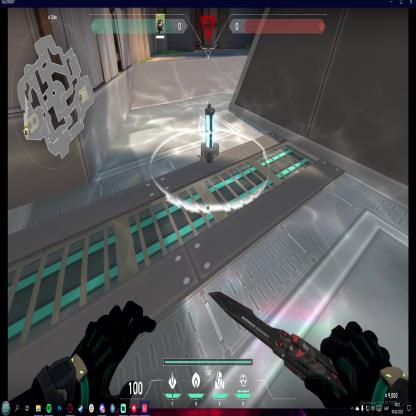
Label: planted spike